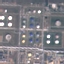
Land use / land cover: Industrial